Interaction volume radius: 5 \u00c5
Interaction volume height: 10 \u00c5
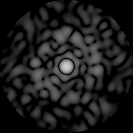
Disorder parameter: 0.7736